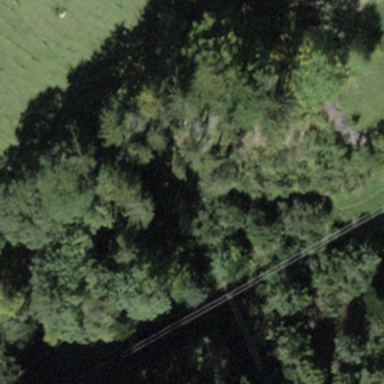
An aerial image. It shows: Forest area.